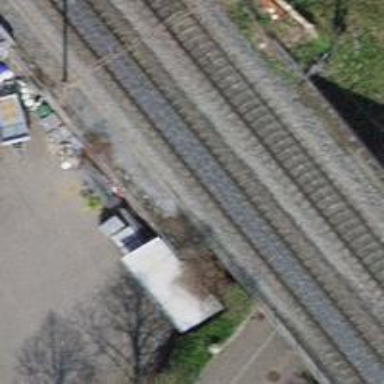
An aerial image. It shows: Railway track with contact line for electrification.